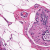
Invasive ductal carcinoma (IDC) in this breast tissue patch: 1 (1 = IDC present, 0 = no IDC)